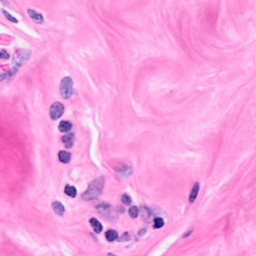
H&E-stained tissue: Breast